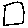
Label: square